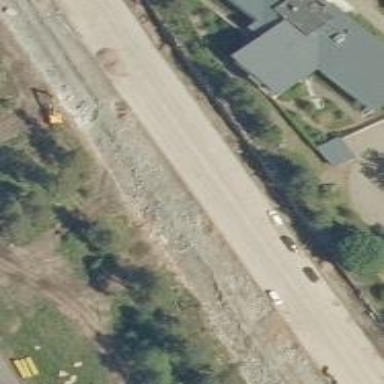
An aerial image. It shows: Trunk link highway.